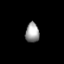
Tissue: lung
Cell type: Fibroblasts
Senescence score: 0.574
Nuclear area (px): 269
Mean DAPI intensity: 155.041